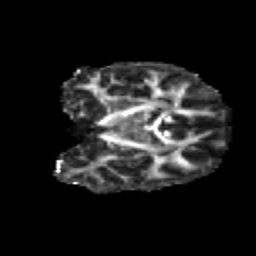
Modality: FA
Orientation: coronal
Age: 10
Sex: male
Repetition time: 9.4 s
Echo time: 0.089 s